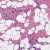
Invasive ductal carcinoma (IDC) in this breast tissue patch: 0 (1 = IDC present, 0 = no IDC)